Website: apple
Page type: payment
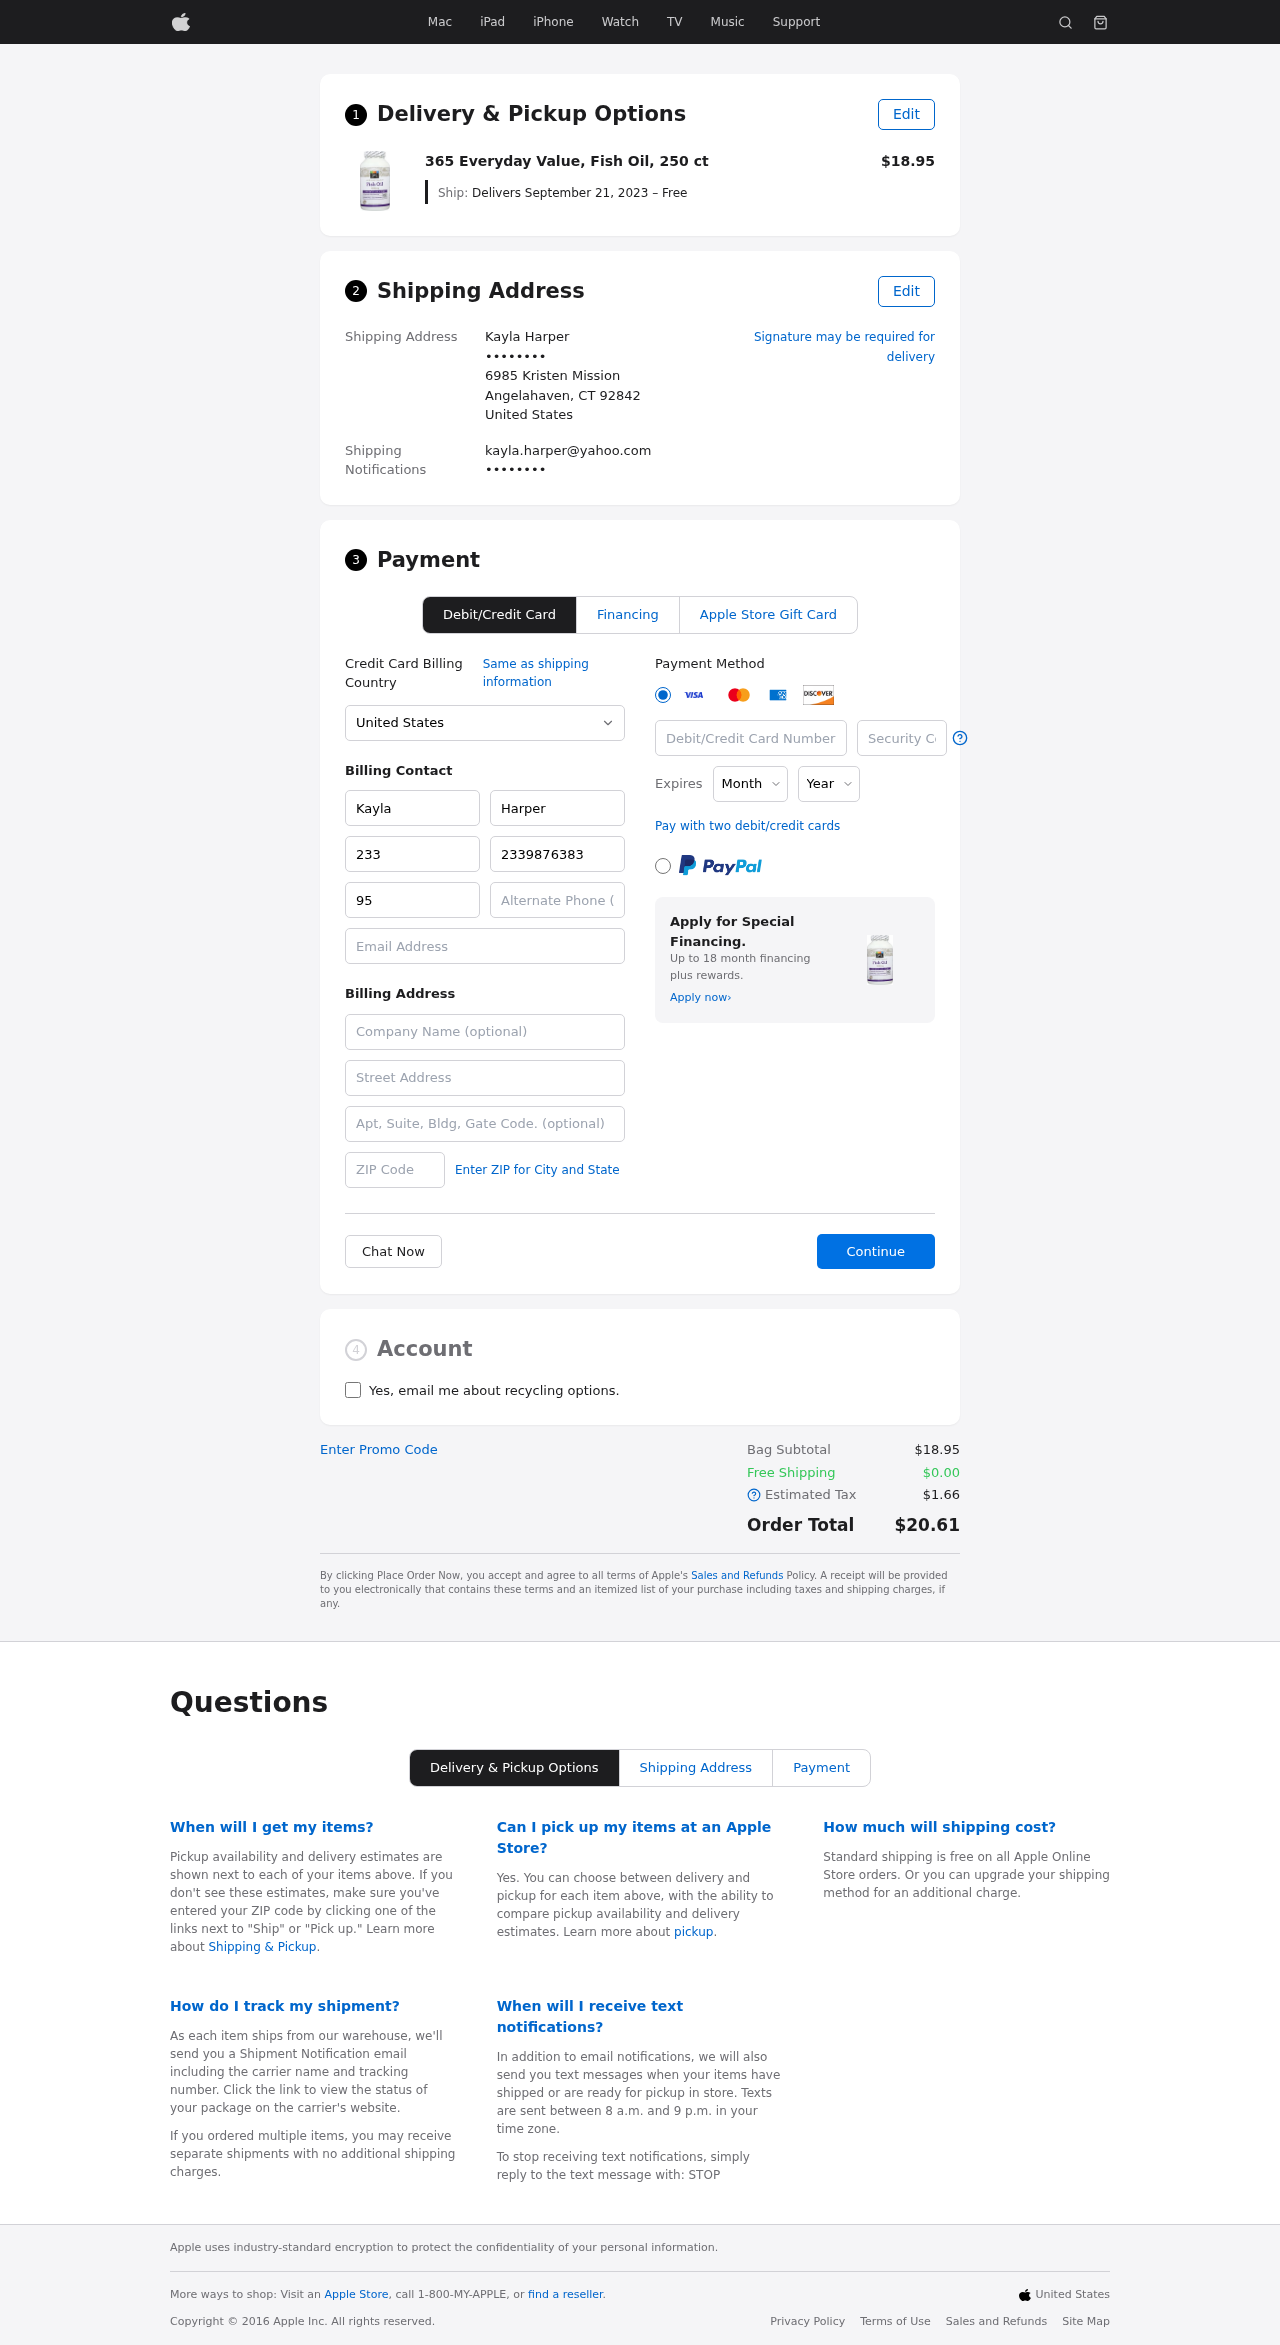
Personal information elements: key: PII_CARD_CVV
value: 960
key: PII_CARD_EXPIRY_MONTH
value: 06
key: PII_CARD_EXPIRY_YEAR
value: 29
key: PII_CARD_NUMBER
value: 6011 2750 5722 9744
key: PII_CITY_STATE_ZIP
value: Angelahaven, CT 92842
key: PII_COUNTRY
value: United States
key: PII_EMAIL
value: kayla.harper@yahoo.com
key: PII_EMAIL2
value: kayla.harper@yahoo.com
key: PII_FIRSTNAME
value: Kayla
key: PII_FULLNAME
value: Kayla Harper
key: PII_LASTNAME
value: Harper
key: PII_PHONE3
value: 2339876383
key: PII_PHONE_ALT
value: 9545176799
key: PII_PHONE_ALT_AREA
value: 954
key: PII_PHONE_AREA
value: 233
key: PII_SECURITY_CODE
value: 93QX
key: PII_STREET
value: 6985 Kristen Mission
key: PII_PHONE
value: ••••••••
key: PII_PHONE2
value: ••••••••
Product elements: key: PRODUCT1_NAME
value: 365 Everyday Value, Fish Oil, 250 ct
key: PRODUCT1_PRICE
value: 18.95
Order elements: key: ORDER_DELIVERY_DATE
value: Delivers September 21, 2023 – Free
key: ORDER_SUBTOTAL
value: $18.95
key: ORDER_SHIPPING_COST
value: $0.00
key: ORDER_TAX
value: $1.66
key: ORDER_TOTAL
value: $20.61